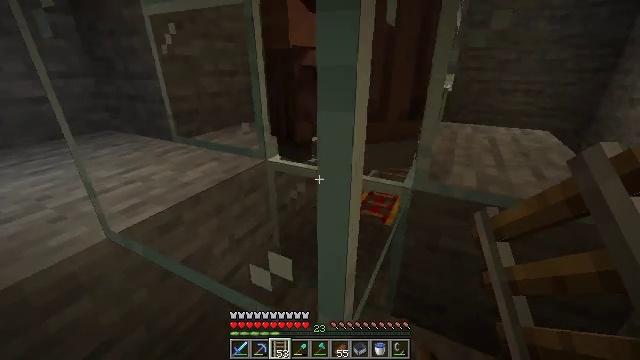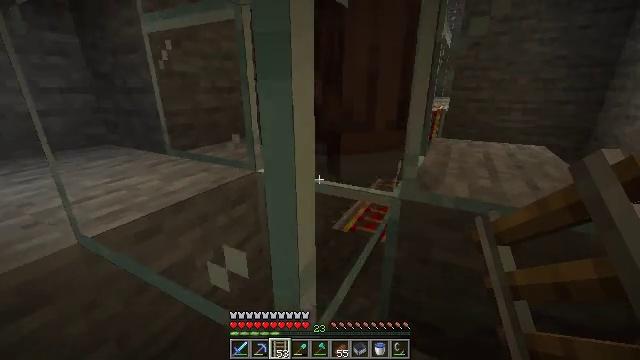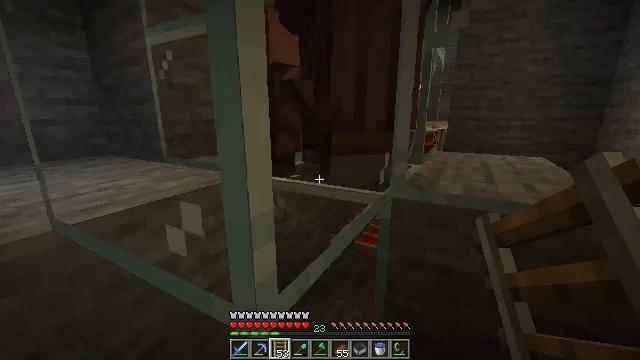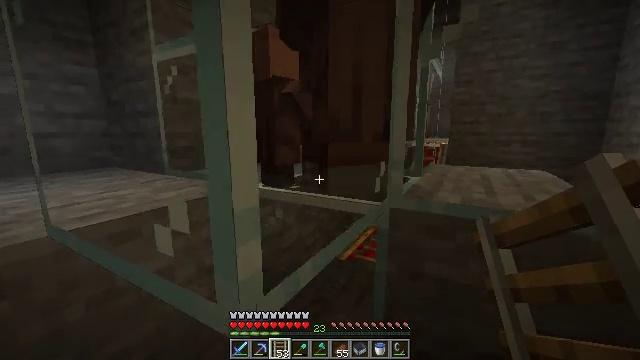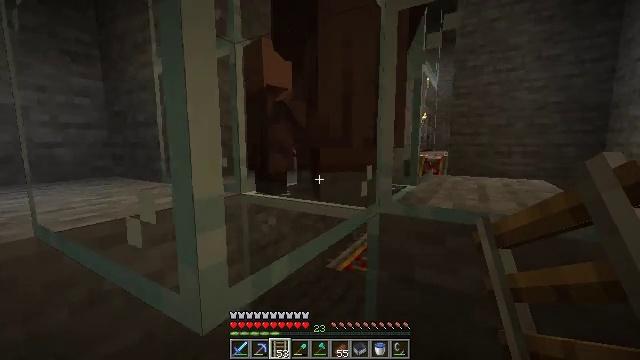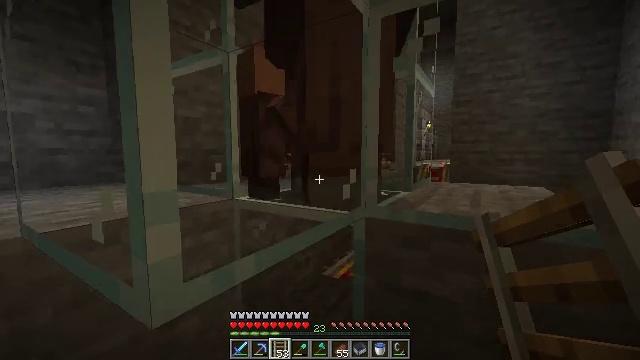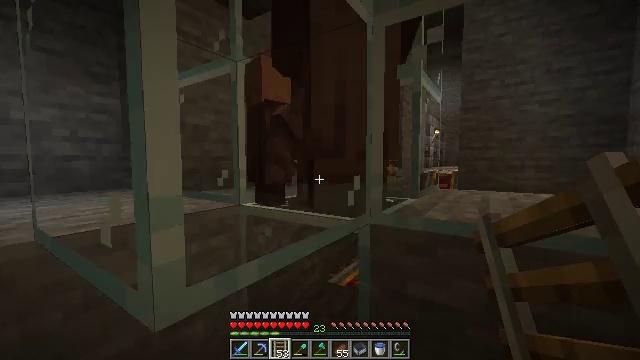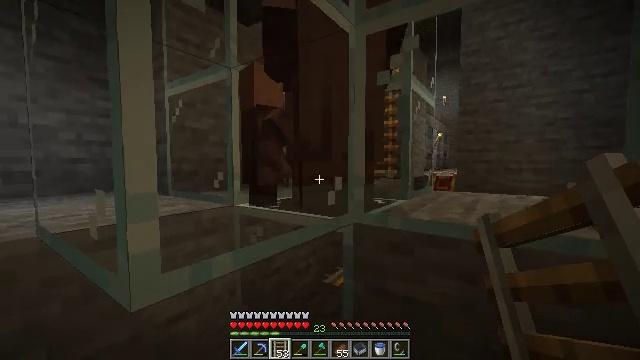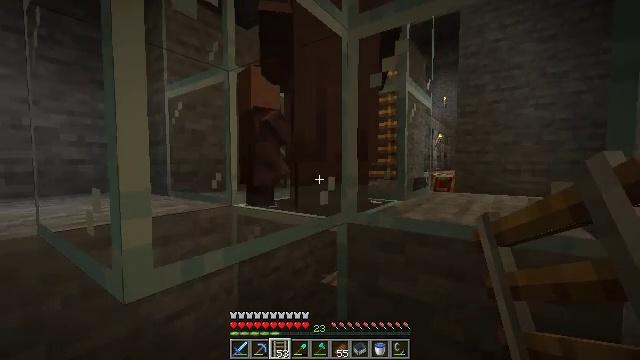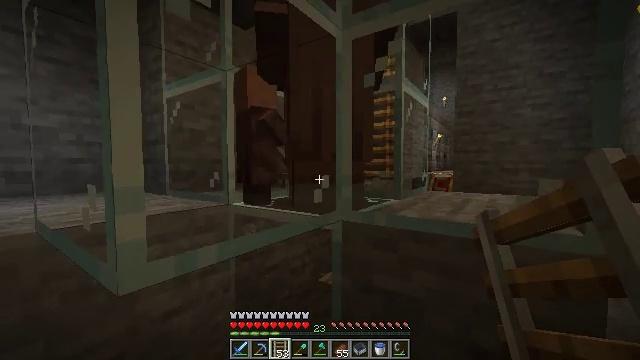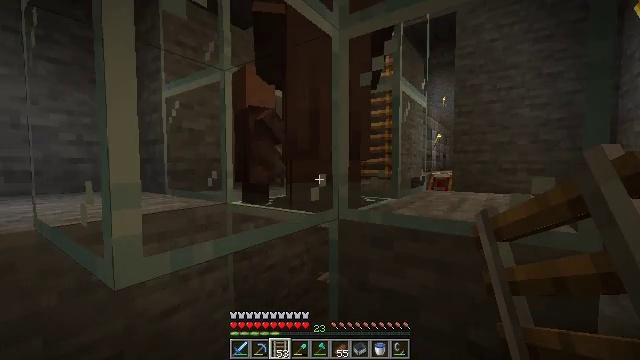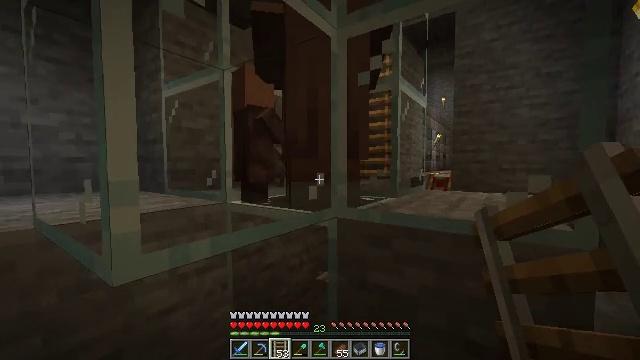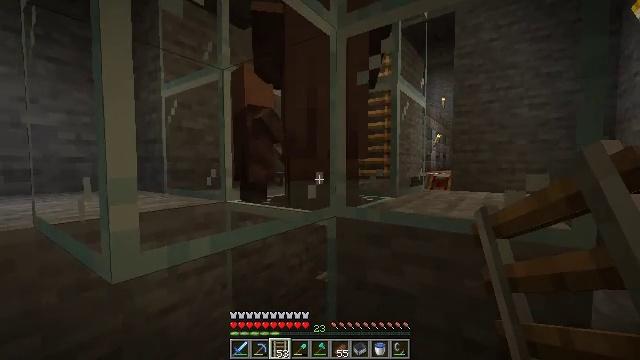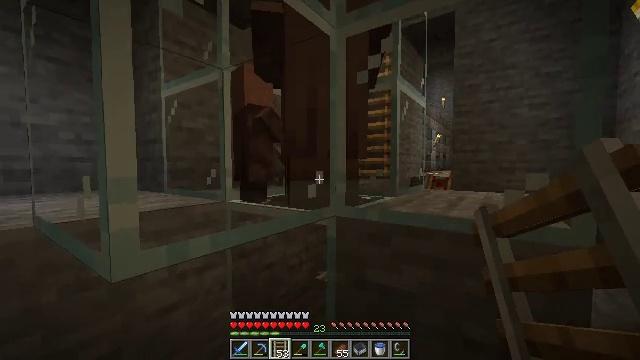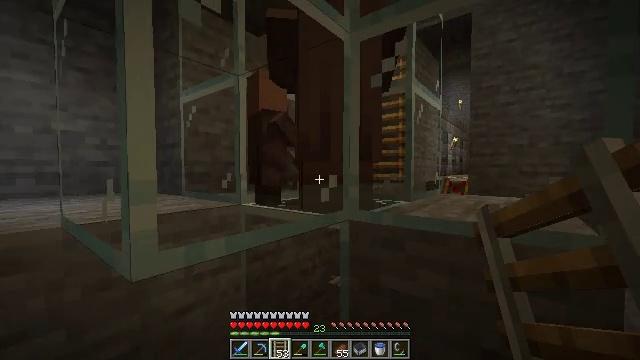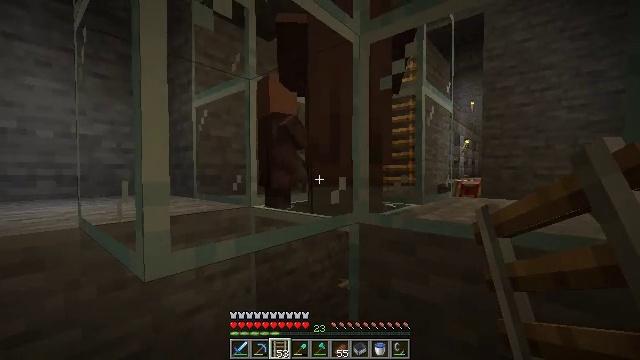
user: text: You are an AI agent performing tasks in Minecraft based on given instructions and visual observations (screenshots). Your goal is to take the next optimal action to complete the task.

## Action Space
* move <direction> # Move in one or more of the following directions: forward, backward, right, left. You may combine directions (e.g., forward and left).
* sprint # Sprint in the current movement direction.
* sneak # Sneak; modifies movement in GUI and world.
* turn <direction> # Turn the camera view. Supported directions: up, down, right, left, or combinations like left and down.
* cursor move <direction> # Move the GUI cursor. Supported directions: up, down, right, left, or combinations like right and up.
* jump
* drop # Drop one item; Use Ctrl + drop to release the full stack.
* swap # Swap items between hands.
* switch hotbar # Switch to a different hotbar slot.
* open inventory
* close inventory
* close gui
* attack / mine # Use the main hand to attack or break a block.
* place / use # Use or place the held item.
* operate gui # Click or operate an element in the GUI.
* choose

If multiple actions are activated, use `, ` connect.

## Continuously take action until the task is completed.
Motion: motion action
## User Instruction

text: Shatter the glass to collect it.
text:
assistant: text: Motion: move right, sneak, turn up
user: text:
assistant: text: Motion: move right, sneak, turn left and up
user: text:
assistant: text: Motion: move right, sneak, turn up
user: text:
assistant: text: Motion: move right, sneak, turn up
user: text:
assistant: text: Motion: move right, sneak, turn left and up
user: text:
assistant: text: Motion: move back and move right, sneak, turn left and up
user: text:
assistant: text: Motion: move back and move right, sneak, turn left
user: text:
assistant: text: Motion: sneak
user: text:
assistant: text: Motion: sneak
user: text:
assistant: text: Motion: sneak
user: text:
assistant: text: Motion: sneak
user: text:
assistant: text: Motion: sneak
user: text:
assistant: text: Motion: sneak
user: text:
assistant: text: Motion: sneak, turn left
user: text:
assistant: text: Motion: sneak, turn left
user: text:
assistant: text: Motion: sneak
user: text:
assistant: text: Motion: sneak
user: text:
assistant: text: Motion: sneak
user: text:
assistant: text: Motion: sneak
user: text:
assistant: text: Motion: move left, sneak, turn right
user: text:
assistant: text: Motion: move left, sneak, turn right
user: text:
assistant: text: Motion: move left, sneak
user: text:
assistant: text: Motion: move left, sneak
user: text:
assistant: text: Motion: move left, sneak
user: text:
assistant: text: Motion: move left, sneak
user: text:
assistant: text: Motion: move left, sneak
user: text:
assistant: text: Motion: move left, sneak, turn right
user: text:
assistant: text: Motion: move left, sneak, turn right
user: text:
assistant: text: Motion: move left, sneak, turn right
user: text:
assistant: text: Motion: move left, sneak, turn right